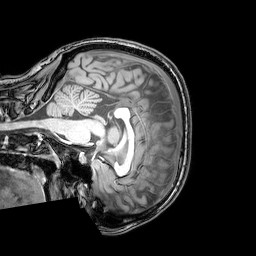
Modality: T1w
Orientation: sagittal
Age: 21
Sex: female
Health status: healthy
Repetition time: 0.081 s
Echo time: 0.037 s